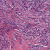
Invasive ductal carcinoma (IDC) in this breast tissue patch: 1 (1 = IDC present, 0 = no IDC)